Field crop: maize
Growth stage: 2
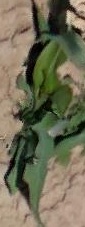
Species: maize